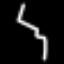
Label: squiggle